Question: I need to get Excel to graph about 5 points into a single curve. I'm looking for is the average of all the point if the points don't line up perfectly. I'm not very familiar with graphing on Excel, so it's very possible I've overlooked some option to get what I'm trying to achieve.
This is an example of what I'm looking for:

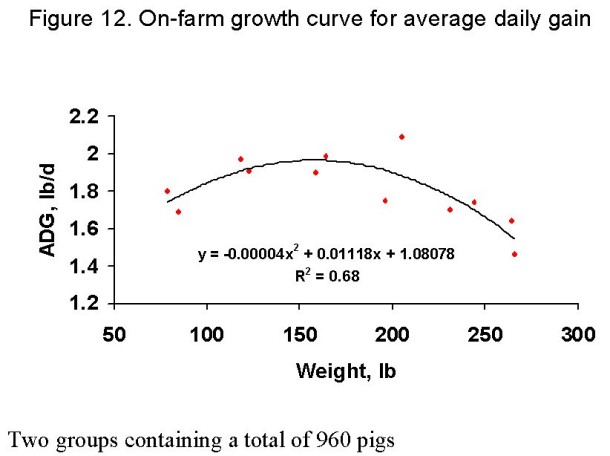
Answer: It looks liek what you're looking to do is add a trendline to a scatterplot.
I've included some screenshots below.
Inital graph showing 3 groups of data we want to 'average':

Adding trendline to the points:

Trendline settings:

Final result: